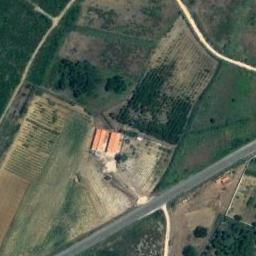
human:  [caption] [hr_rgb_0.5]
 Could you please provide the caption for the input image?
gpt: The bare and green terrace is next to some houses and trees .

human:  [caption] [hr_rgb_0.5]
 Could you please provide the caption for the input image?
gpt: There is a path between the terraces leading to a building .

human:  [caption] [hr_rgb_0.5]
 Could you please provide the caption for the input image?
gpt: There are two red buildings in the middle of the terrace .

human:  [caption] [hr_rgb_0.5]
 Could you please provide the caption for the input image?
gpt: Many roads and buildings next to many irregularly shaped green fields .

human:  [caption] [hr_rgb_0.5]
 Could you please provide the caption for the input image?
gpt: There are two orange buildings beside the green terraces .